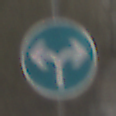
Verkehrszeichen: VorgeschriebeneFahrtrichtungRechtsOderLinks
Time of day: MorningAfternoon
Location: Outdoor (Nature)
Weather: PartlyCloudy
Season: Winter
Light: Natural